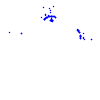
Particle: proton